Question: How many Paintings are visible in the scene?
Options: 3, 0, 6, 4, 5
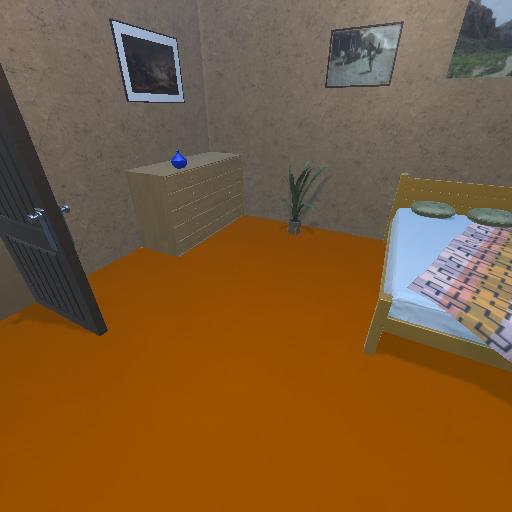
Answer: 3